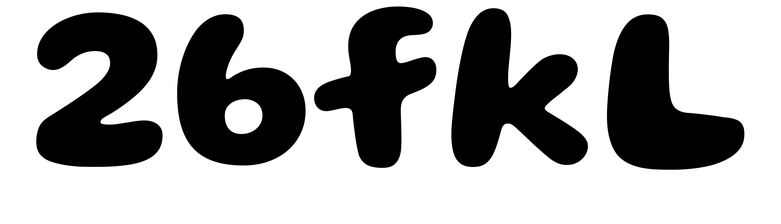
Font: Gluten_Bold